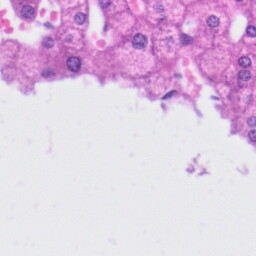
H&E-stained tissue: Liver